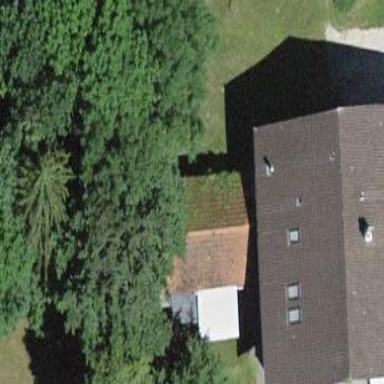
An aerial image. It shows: Barn.